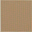
Piece: xx